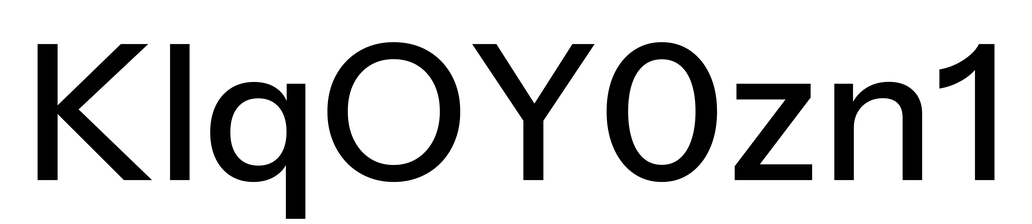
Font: InstrumentSans_Medium